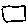
Label: square